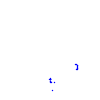
Particle: kaon